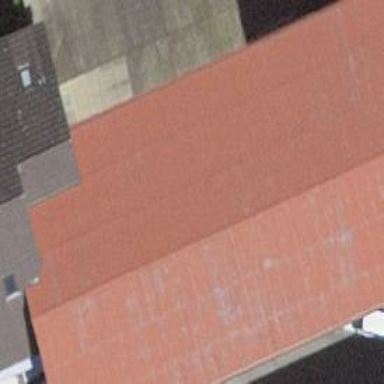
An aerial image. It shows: Commercial building.